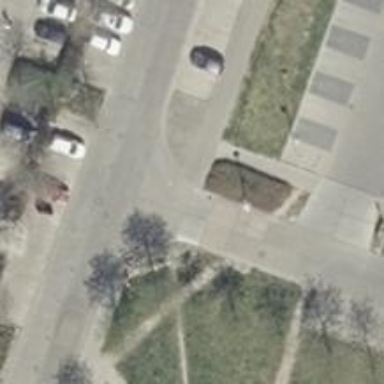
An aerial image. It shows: Sidewalk.